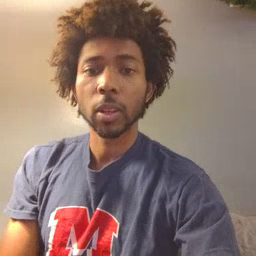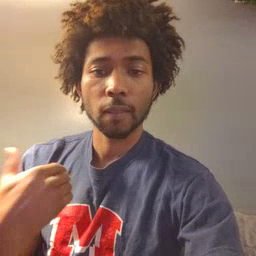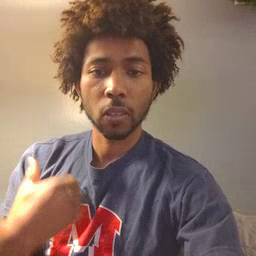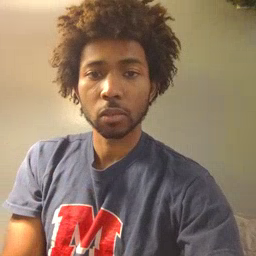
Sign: haveto